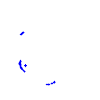
Particle: proton